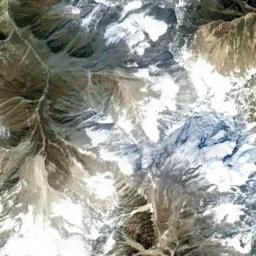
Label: snowberg